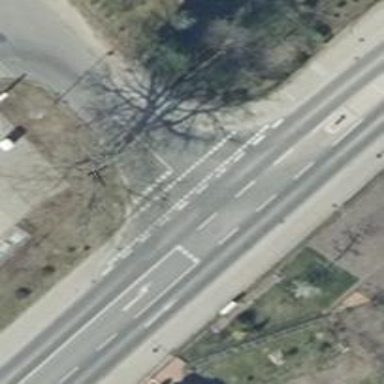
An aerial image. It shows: Primary highway with asphalt surface. There are sidewalks on both sides of the road.